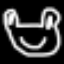
Label: frog